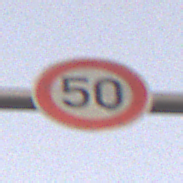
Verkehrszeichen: Geschwindigkeit50
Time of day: SunriseSunset
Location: Outdoor (Nature)
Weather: Clear
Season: NotSpecified
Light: Natural